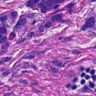
Metastatic tissue present: yes